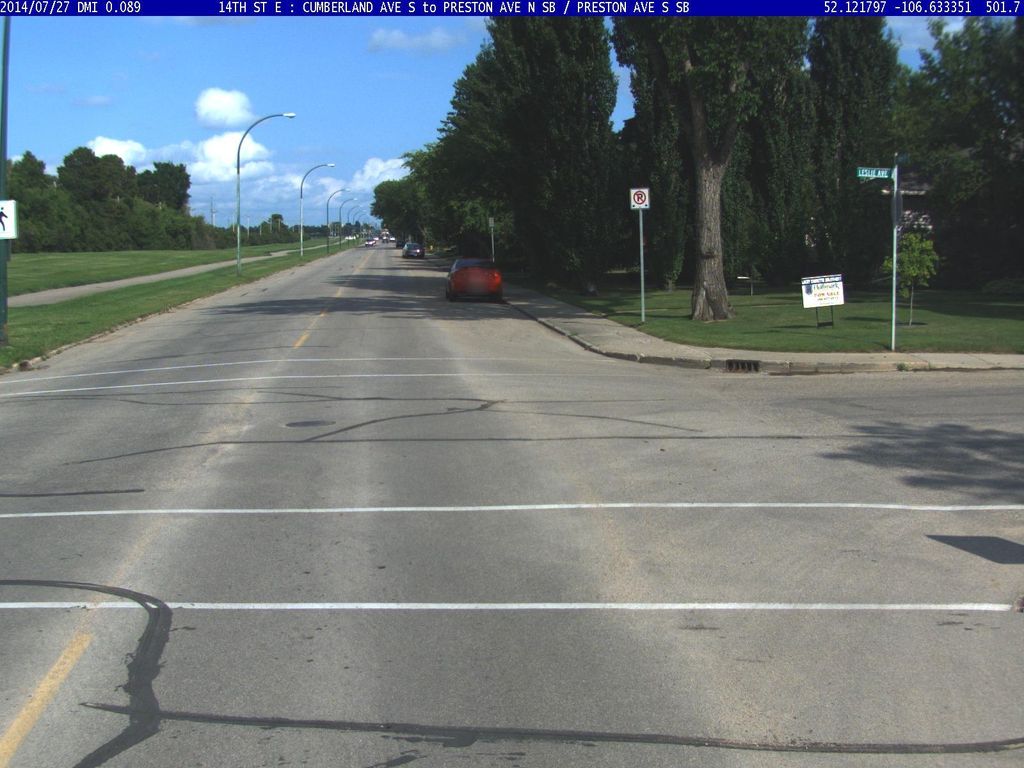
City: saskatoon